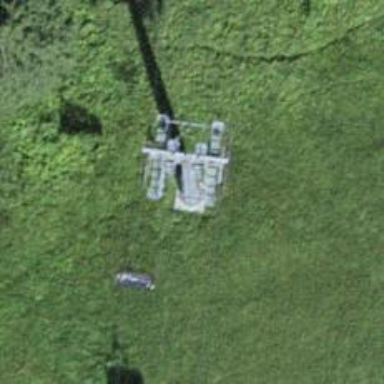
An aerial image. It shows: Pylon used for aerialway.